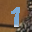
Label: 1